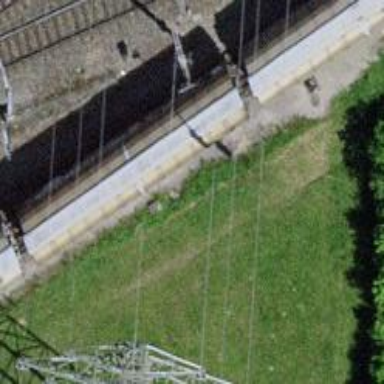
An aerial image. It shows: Railway switch.